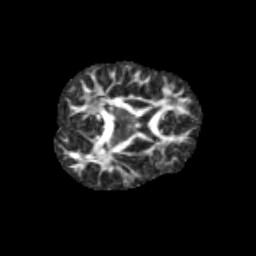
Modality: FA
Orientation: axial
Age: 11
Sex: male
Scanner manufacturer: siemens
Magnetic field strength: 3 T
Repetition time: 3.8 s
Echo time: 0.07 s